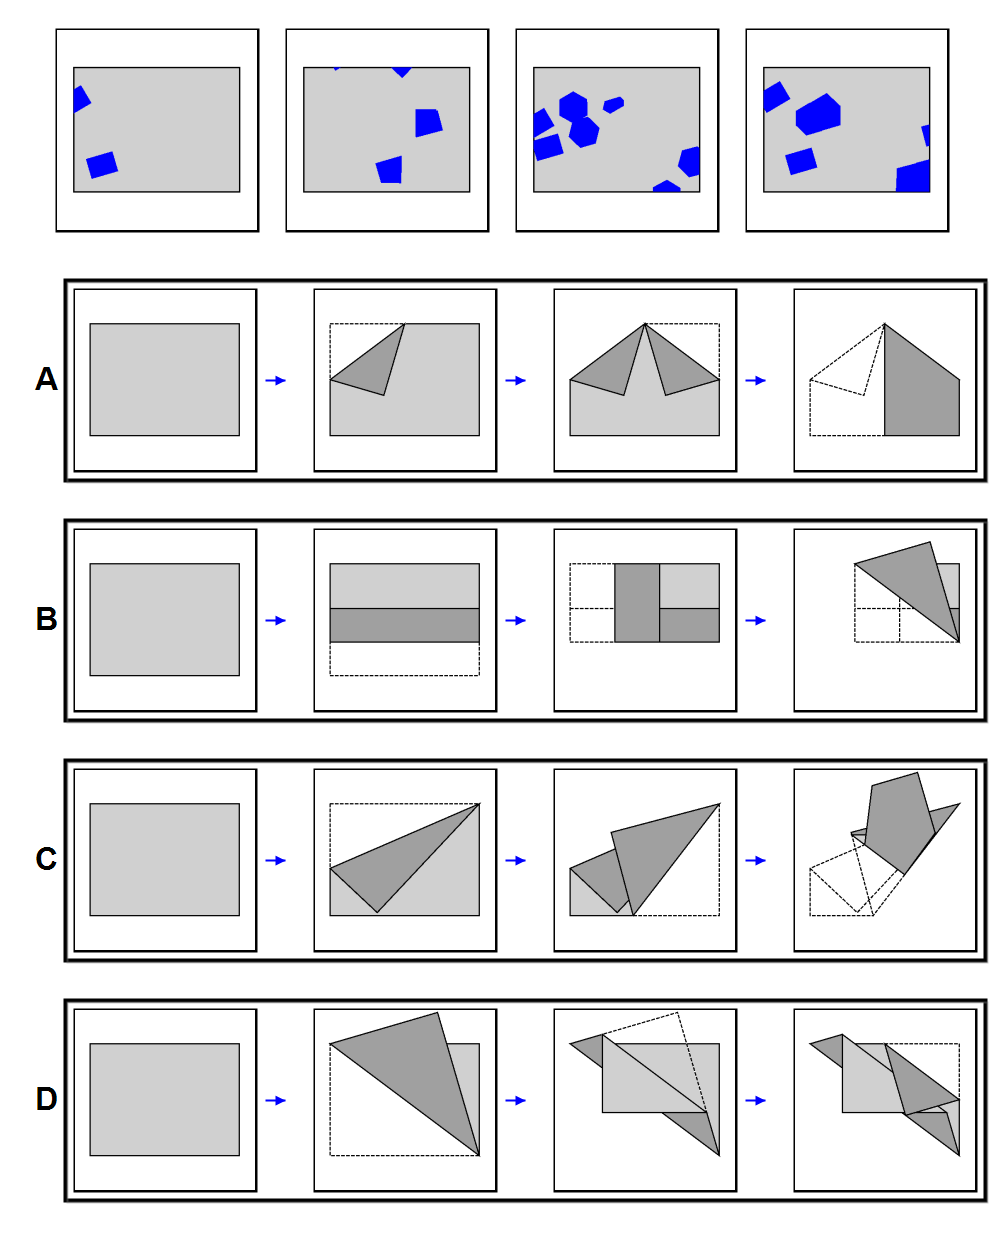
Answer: C